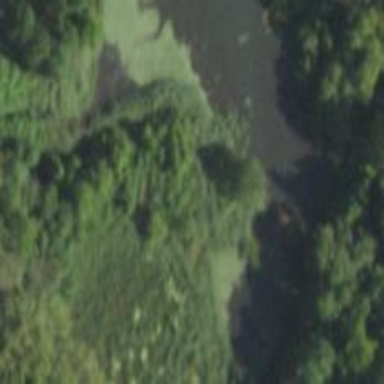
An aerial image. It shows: Swamp in wetland area.